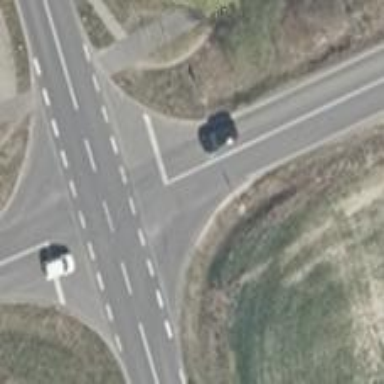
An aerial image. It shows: Road with stop sign.